Question: This works on my amazon EC2
'''
node app.js
Express server listening on port 3000
'''
But when I do this
'''
git add .
git commit -m "Added everything"
git push staging-heroku staging:master
Everything up to date
'''
And I go to myapp-s.heroku.com I get this

"Check your logs for details"
If I do this
'''
git checkout staging
git commmit -m "Added stuff"
git push origin staging
'''
And I go to
'''
github.com/MyName/MyApp/tree/staging
'''
everything's all there. It should be working fine on Heroku but I can't see what went wrong.
# Update
I tried
'''
heroku logs
Enable Logplex by myemail@gmail.com
Release v2 created by myemail@gmail.com
'''
I still don't see how to find out what's going wrong with my heroku deployment :(
# Fixed
If you're having the same problem as me, try going to the heroku website and adding a dyno to app.js
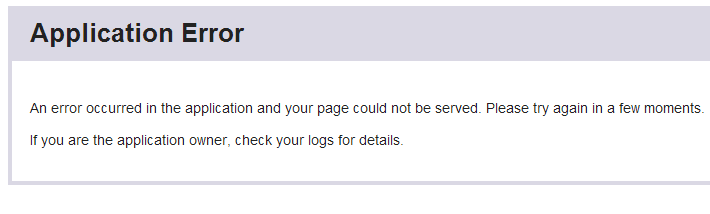
Answer: Take a read of the Heroku guides
<URL>